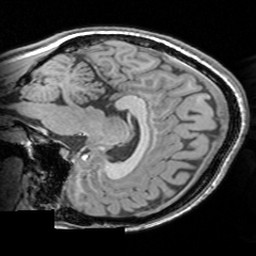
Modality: T1w
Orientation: sagittal
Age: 18
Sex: female
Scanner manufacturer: siemens
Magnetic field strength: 3 T
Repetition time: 1.63 s
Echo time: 0.00311 s